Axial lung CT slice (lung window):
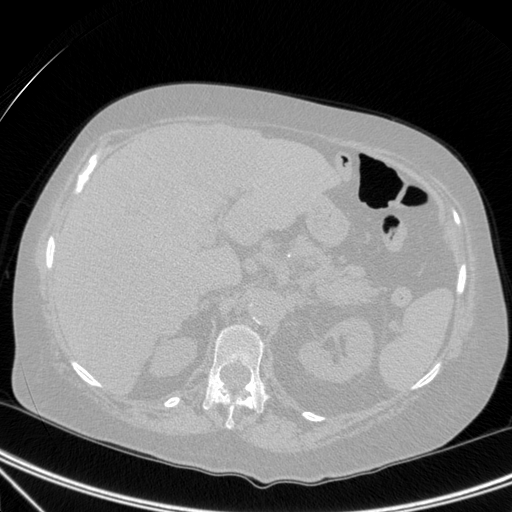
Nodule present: no